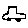
Label: car